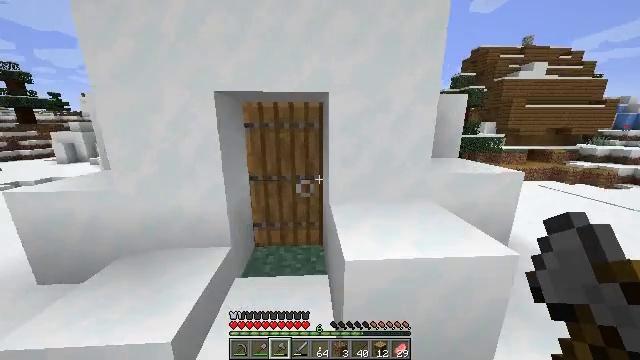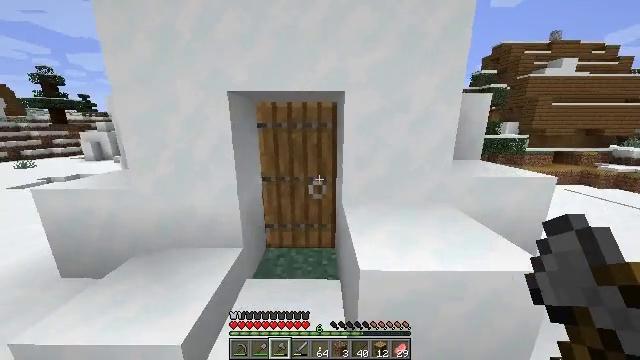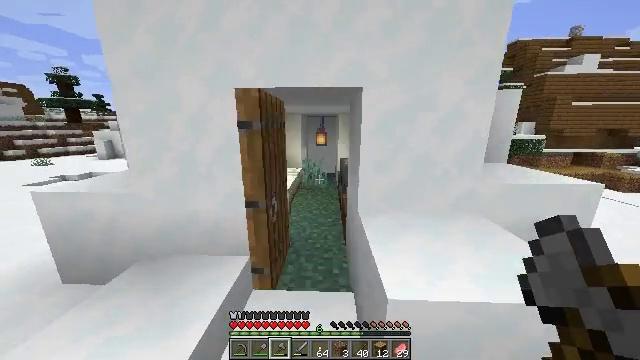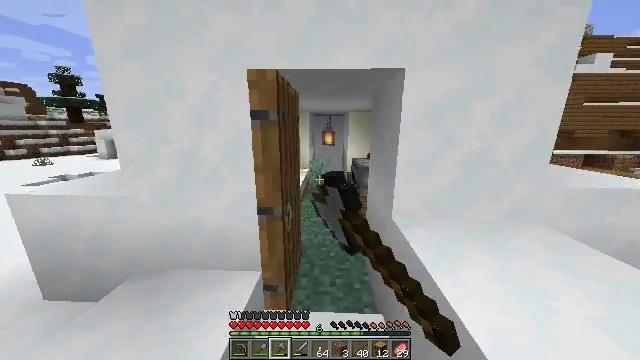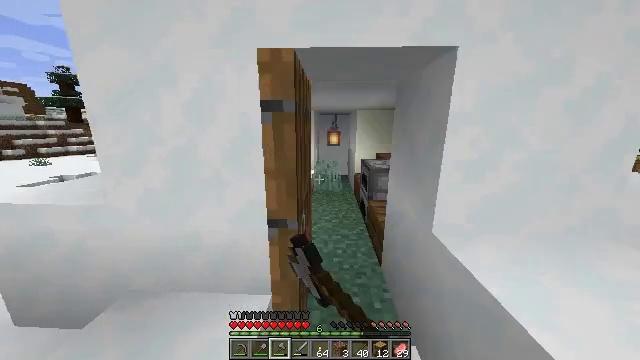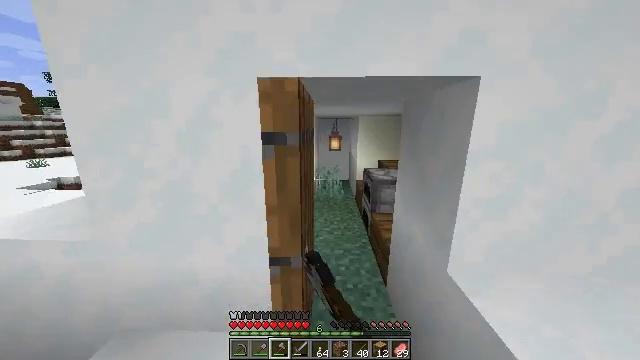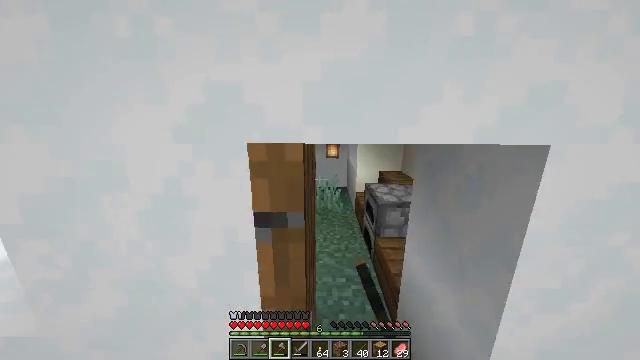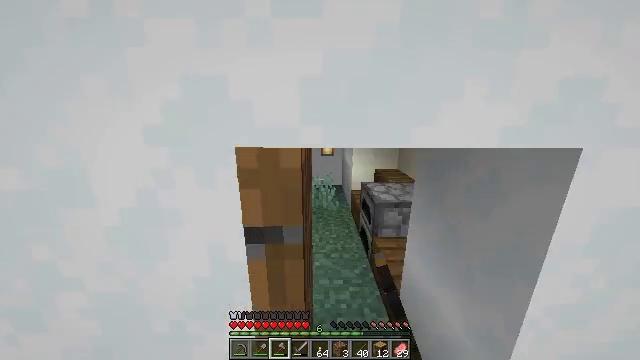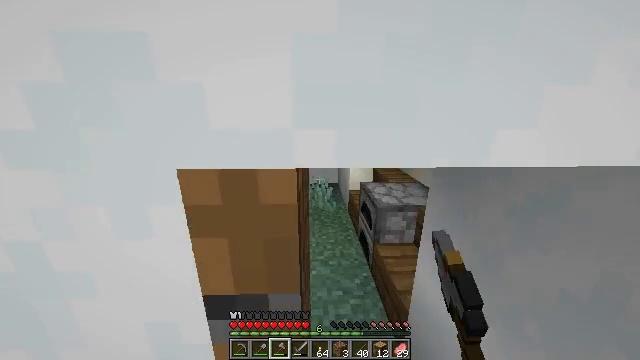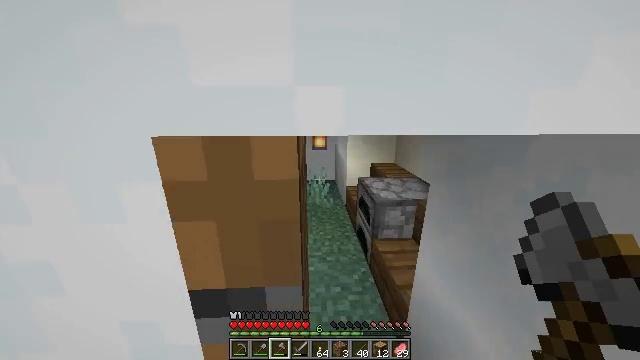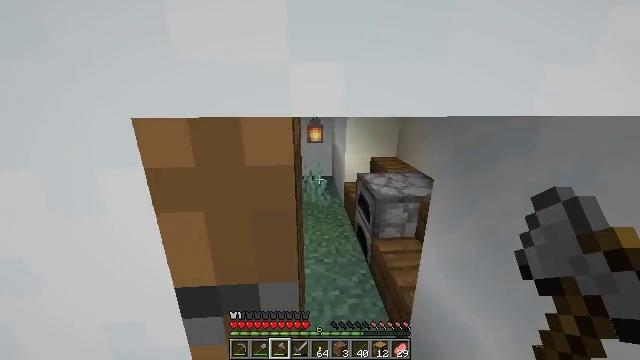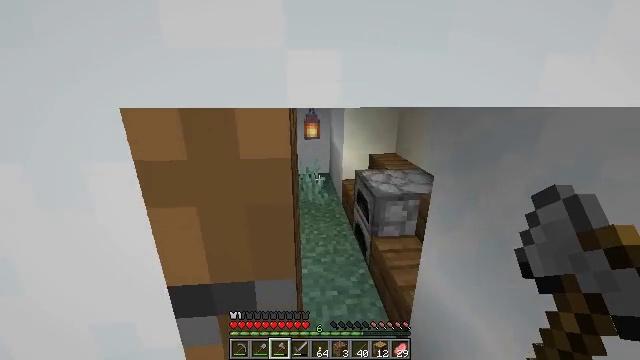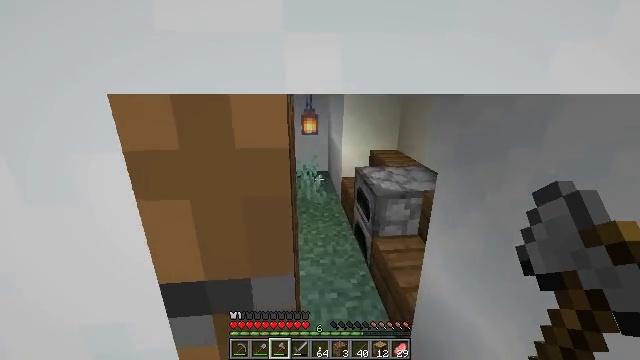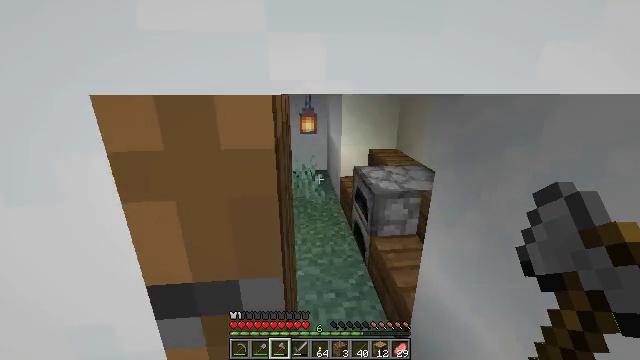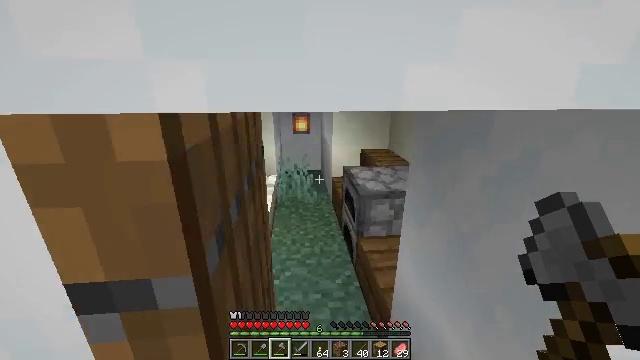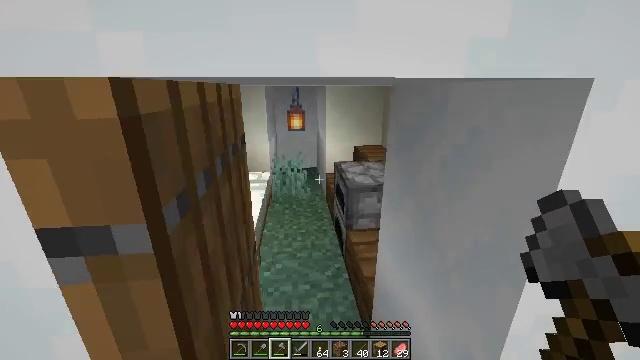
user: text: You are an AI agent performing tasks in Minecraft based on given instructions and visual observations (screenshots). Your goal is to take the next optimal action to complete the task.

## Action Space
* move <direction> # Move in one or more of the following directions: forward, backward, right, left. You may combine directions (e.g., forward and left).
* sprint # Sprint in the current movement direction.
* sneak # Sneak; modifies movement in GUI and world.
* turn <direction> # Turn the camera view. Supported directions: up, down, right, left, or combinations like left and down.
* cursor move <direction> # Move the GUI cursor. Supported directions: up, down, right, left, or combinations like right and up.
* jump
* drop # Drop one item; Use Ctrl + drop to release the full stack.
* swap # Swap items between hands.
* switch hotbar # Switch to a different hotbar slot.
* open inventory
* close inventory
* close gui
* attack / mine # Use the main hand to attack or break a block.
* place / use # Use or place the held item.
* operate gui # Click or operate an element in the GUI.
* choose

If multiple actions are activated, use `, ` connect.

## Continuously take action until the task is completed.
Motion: motion action
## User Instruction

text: Gather potatoes by left-clicking.
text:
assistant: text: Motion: move forward and move left, sprint, turn left
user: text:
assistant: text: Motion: move forward and move left, sprint, turn left, use / place
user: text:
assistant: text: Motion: move forward and move left, sprint, use / place
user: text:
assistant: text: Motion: move forward, sprint, use / place
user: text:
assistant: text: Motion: move forward, sprint
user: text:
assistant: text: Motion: move forward, sprint, turn right
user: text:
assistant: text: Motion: move forward, sprint, turn right
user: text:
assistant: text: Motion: move forward, sprint, turn right and down
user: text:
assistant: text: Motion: move forward, sprint, turn right
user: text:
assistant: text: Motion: turn right
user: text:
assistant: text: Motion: no_op
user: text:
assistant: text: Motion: no_op
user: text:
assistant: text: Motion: move right
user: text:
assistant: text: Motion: move back and move right
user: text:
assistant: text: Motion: move back and move right
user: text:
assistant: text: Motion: move back and move right
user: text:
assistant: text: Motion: move back
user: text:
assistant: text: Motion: move back and move left, turn left
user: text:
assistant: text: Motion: move back and move left, turn left
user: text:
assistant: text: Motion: move left, turn left
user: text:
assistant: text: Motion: move left, turn left
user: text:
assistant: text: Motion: move forward and move left, turn left
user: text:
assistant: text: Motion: move forward and move left, turn left and up
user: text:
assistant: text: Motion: move forward and move left, turn left
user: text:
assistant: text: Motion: move forward and move left, turn left
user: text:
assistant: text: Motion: move forward and move left, sprint, turn left
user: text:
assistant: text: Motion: move forward, sprint
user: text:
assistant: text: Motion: move forward, sprint
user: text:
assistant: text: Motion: move forward, sprint
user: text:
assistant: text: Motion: move forward, sprint